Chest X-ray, PA view. Patient: 61 years old, sex F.
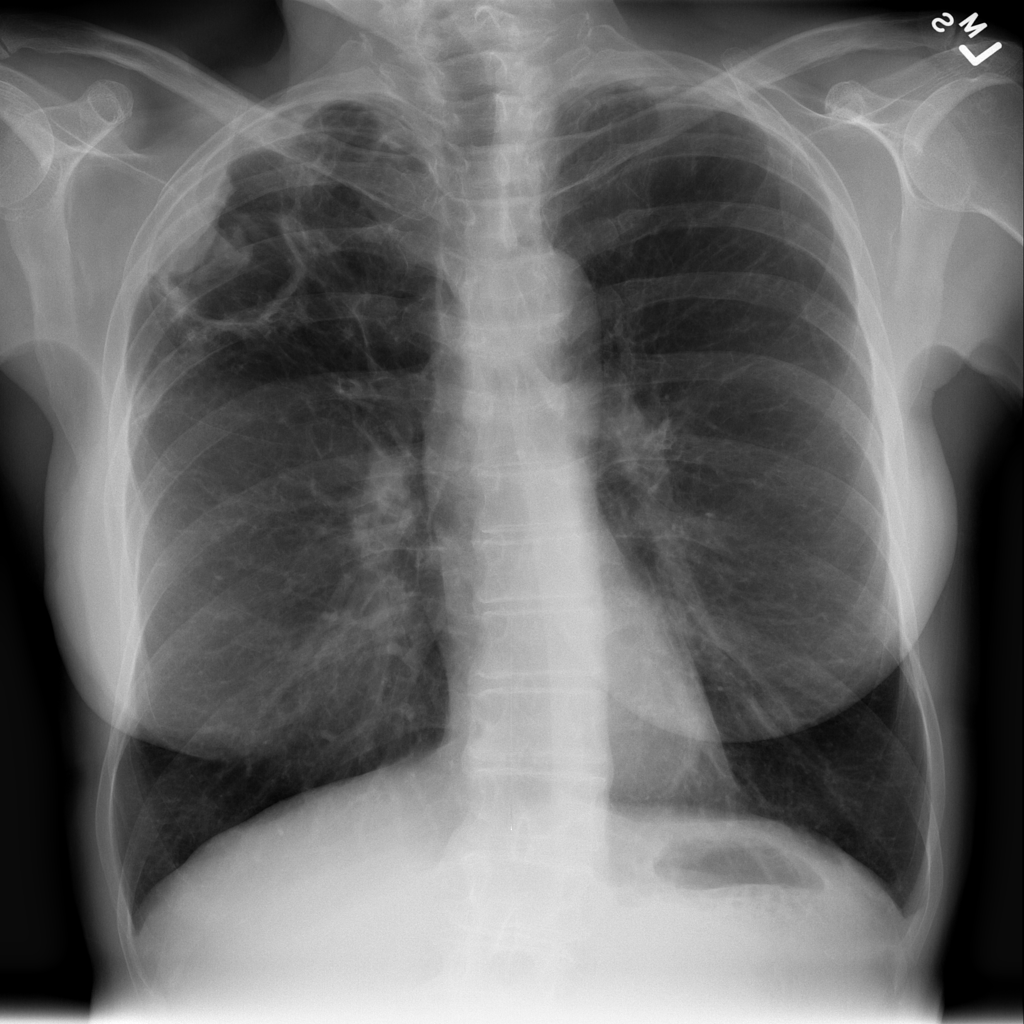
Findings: Emphysema, Pleural_Thickening